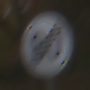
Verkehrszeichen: EndeGeschwindigkeit80
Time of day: Midday
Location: Outdoor (Nature)
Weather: Overcast
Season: Autumn
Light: Natural